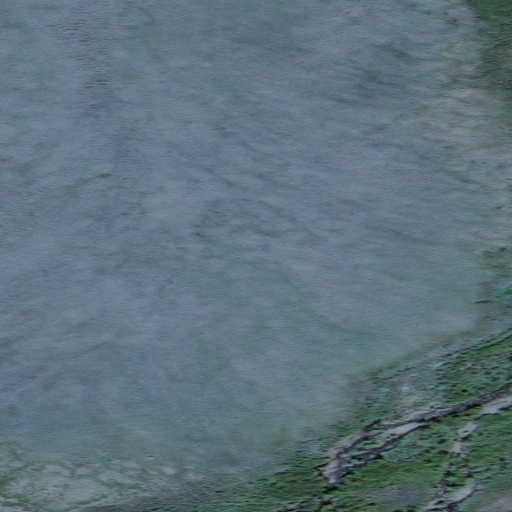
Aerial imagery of valley in Alaska named Spooky Valley containing only unknown